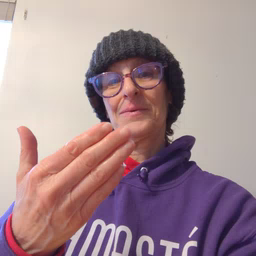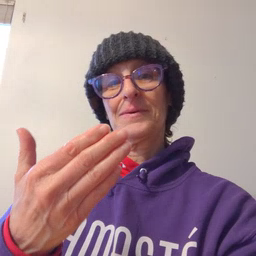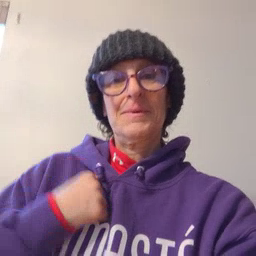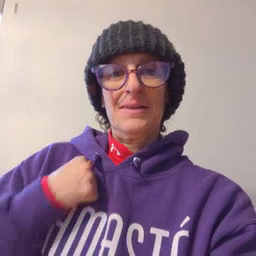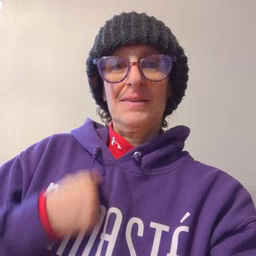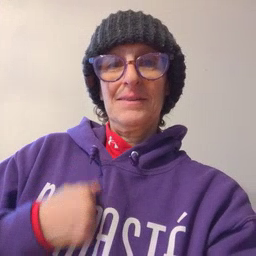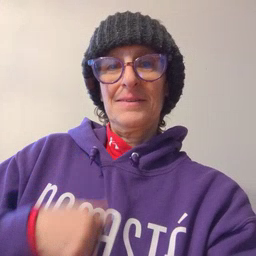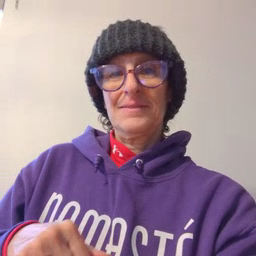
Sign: bath